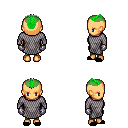
a pixel art fantasy rpg character, female body template, human, tanned skin, chain mail, teal pants, green short mohawk hairstyle, metal gloves, black slippers, four views (front, back, left, right), 2x2 character sprite sheet, small pixel art, hard edges, no anti-aliasing